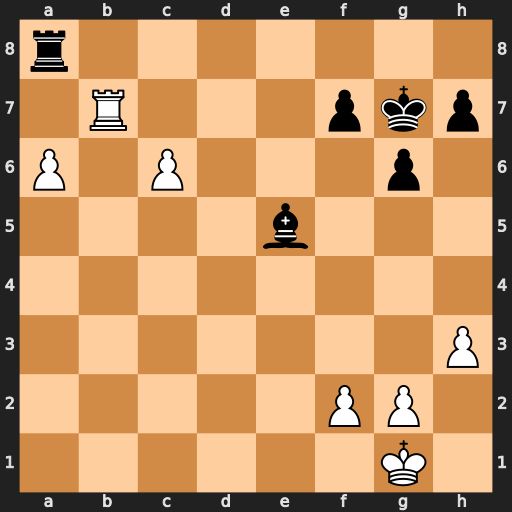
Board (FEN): r7/1R3pkp/P1P3p1/4b3/8/7P/5PP1/6K1
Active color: w
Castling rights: -
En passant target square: -
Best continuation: a7 Bd4 c7 Bxa7 Rxa7